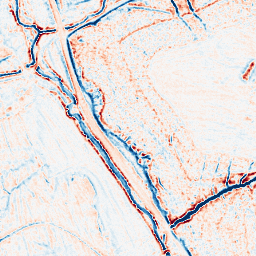
Category: edge_preserving
Decomposition family: bilateral
Decomposition parameters: d: 9
sigma_color: 25
sigma_space: 50
Upsampling method: sinc_blackman
Upsampling parameters: scale: 4
kernel_size: 8
Upsampling scale: 4